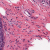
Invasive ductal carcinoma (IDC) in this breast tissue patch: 0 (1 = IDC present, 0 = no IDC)